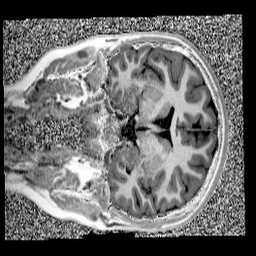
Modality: UNIT1
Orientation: coronal
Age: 13
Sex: female
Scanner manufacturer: siemens
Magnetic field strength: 3 T
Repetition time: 4 s
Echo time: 0.00299 s